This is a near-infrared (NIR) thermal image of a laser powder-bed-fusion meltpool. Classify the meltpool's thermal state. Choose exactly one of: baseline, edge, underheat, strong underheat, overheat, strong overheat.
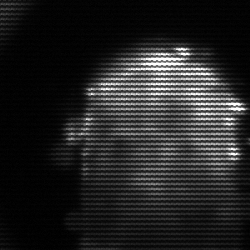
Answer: baseline